Question: I am currently building a document template system in PHP/HTML and mySQL. However it only works in browser. I wanted to make it into a standalone software, for Windows. How can I make that transition to ASP? I am going to use MS Visual Studio 2010.
Is it possible to make the system into the that windowed box style? and of course I need to use database to store and call the data back. I just need a guideline on what to use and where to start.
Here is a piece of example of the document template.

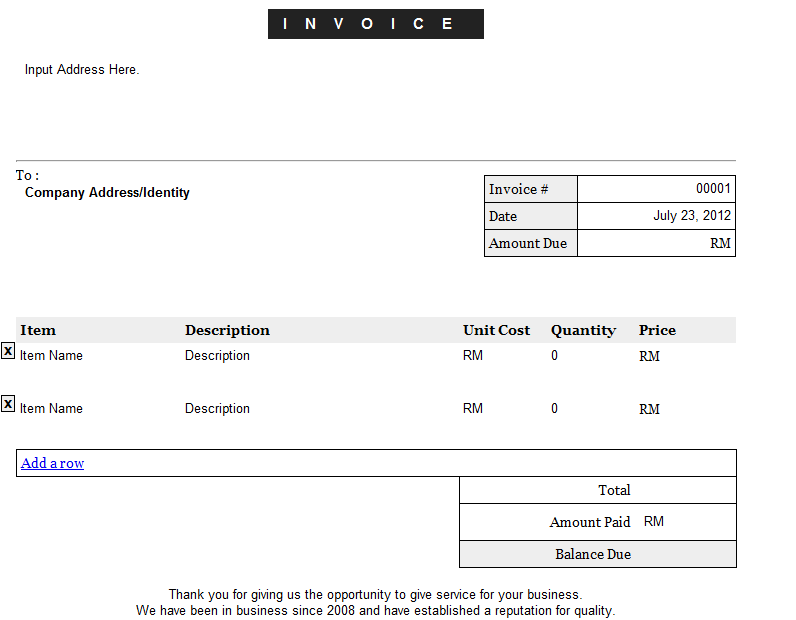
Answer: The basic answer to your question is that to do what you want to do, you're going to need to throw away every single line of code you already have, and start the whole thing over again from scratch.
VB.Net is a completely different product to PHP, and moving from a browser-based system to a desktop application is an even bigger leap.
No-one here is going to give you an answer that will really help you make the switch you're asking, because it's too much to answer.
A few small thoughts for you though:
1. You can install PHP/Apache/MySQL on your local desktop machine. If the problem is that you want to use the software without being on the internet, then you can run it locally on your machine. Even while it's still in the browser.
2. PHP can be used to write desktop applications. There is a library called PHP GTK which allows you to do this. It will involve a lot of changes to your system, but it will still be PHP, so it might be helpful for you.
3. If it's just the browser itself that's the problem, you could write a small desktop program in Visual Studio that loads the existing HTML system into a webview control.
4. You asked about writing ASP code. ASP is also a web-based system, like PHP, so it isn't suitable for writing a desktop application. If you want to do that, you'll need to use VB.Net. You've also used the tag "asp-classic" in your question tags. This is a very old version of ASP, which isn't supported any more. If you do write ASP code, it will be ASP.Net. But you'll be better off writing in VB.Net if you want to write a desktop app.